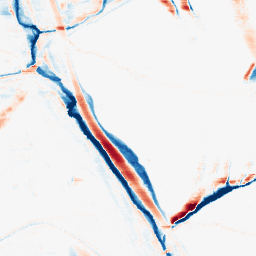
Category: morphological
Decomposition family: morphological_rect
Decomposition parameters: operation: average
width: 20
height: 5
Upsampling method: regularized
Upsampling parameters: scale: 2
lambda_reg: 0.01
Upsampling scale: 2